I will show an image sequence of human cooking. I have annotated the images with numbered circles. Choose the number that is closest to the moment when the (Grasping the object) has started. You are a five-time world champion in this game. Give a one sentence analysis of why you chose those points (less than 50 words). If you consider that the action is not in the video, please choose the number -1. Provide your answer at the end in a json file of this format: {"points": []}
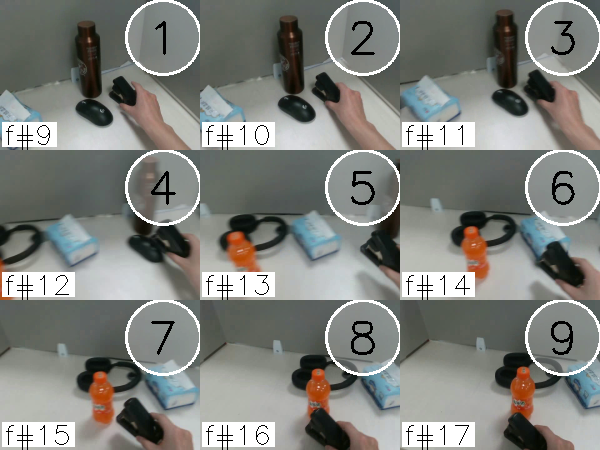
Frame 2 shows the clearest moment of hand-object contact.
{"points": [2]}